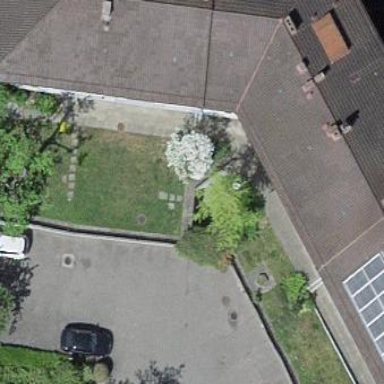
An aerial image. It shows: Group of garages.